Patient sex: F
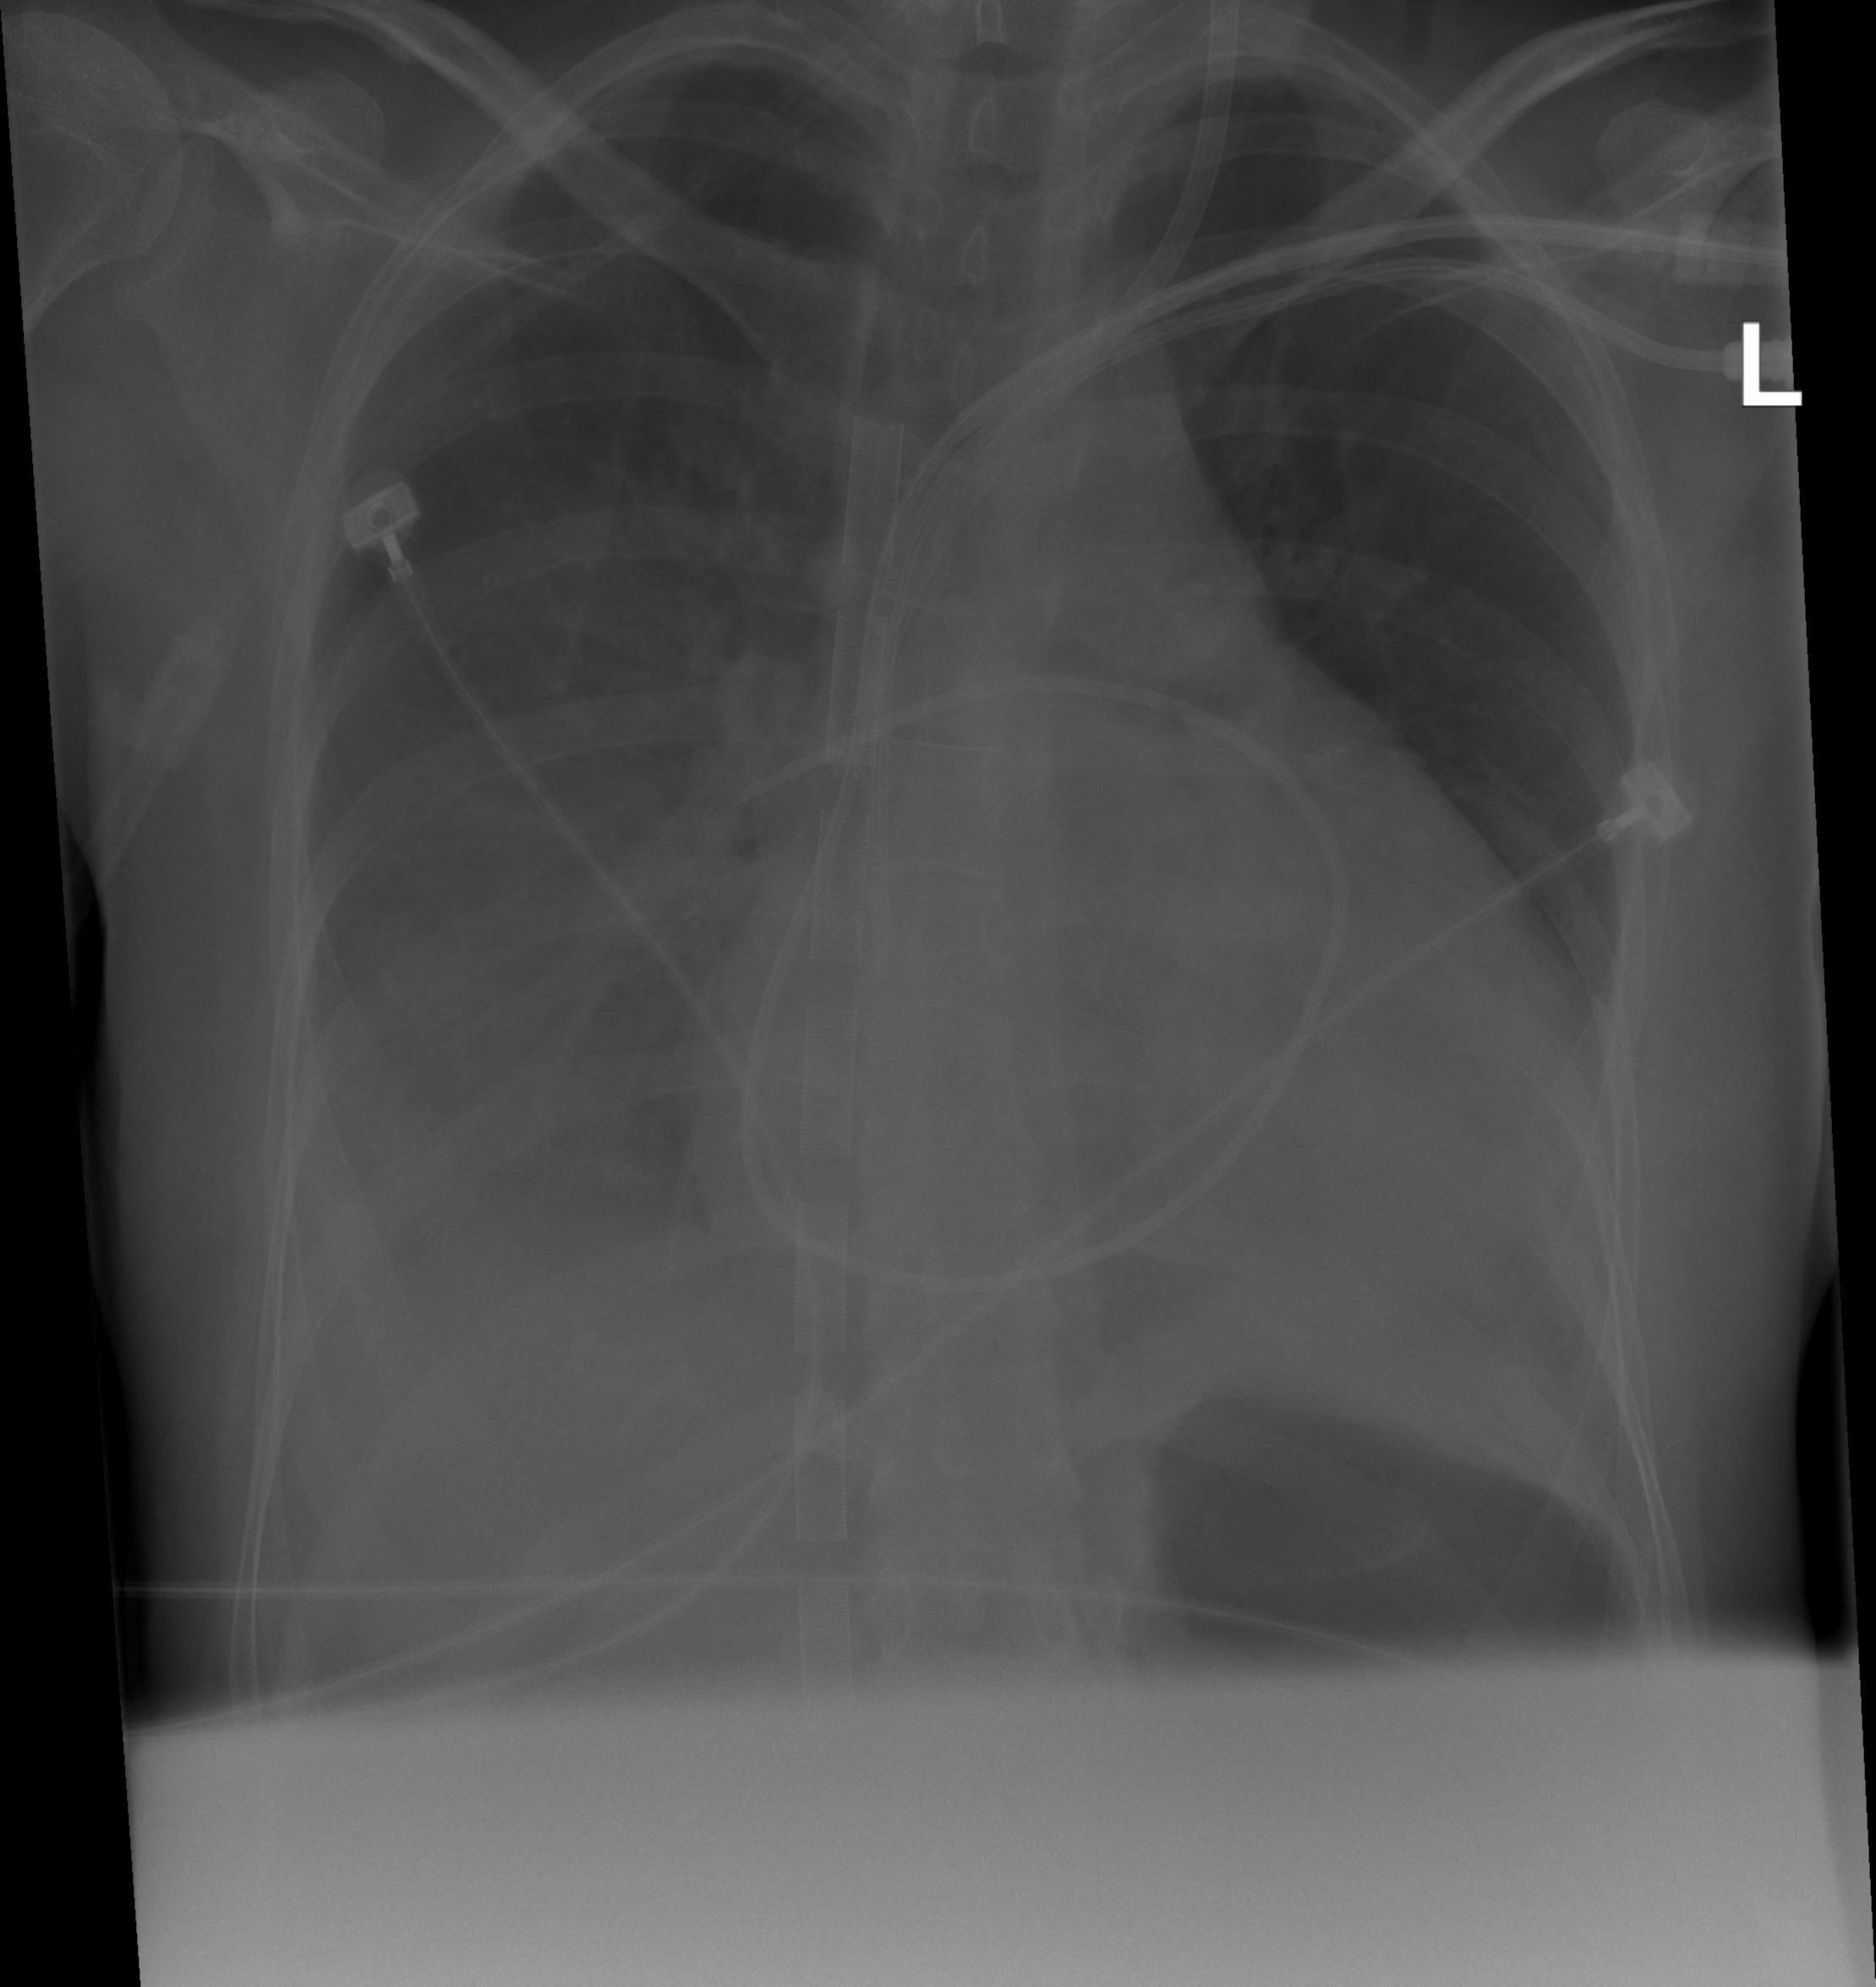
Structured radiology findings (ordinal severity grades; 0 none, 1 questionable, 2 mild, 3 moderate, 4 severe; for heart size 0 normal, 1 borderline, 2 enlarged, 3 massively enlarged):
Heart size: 3
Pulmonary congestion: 0
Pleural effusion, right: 3
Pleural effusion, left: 2
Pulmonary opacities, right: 0
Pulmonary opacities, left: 0
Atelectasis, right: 2
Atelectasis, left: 0